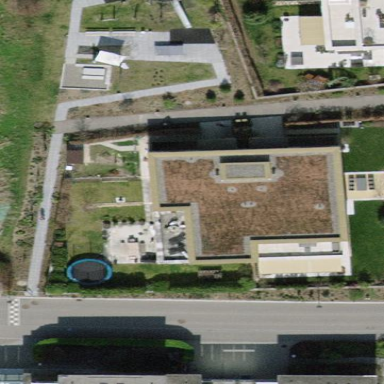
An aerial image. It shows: Burlywood house with flat roof.